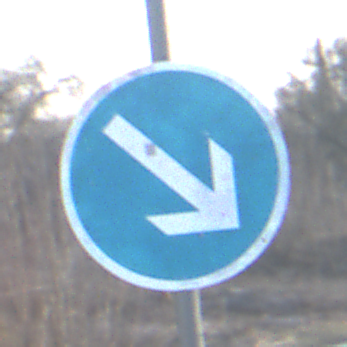
Verkehrszeichen: VorgeschriebeneVorbeifahrtRechts
Umgebung: Outdoor, Suburban
Tageszeit: SunriseSunset
Wetter: PartlyCloudy
Licht: Natural
Jahreszeit: Winter
Kontrast: MediumContrast